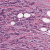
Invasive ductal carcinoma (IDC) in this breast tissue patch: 1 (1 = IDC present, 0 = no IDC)